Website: ulta-beauty
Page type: customer-info-address
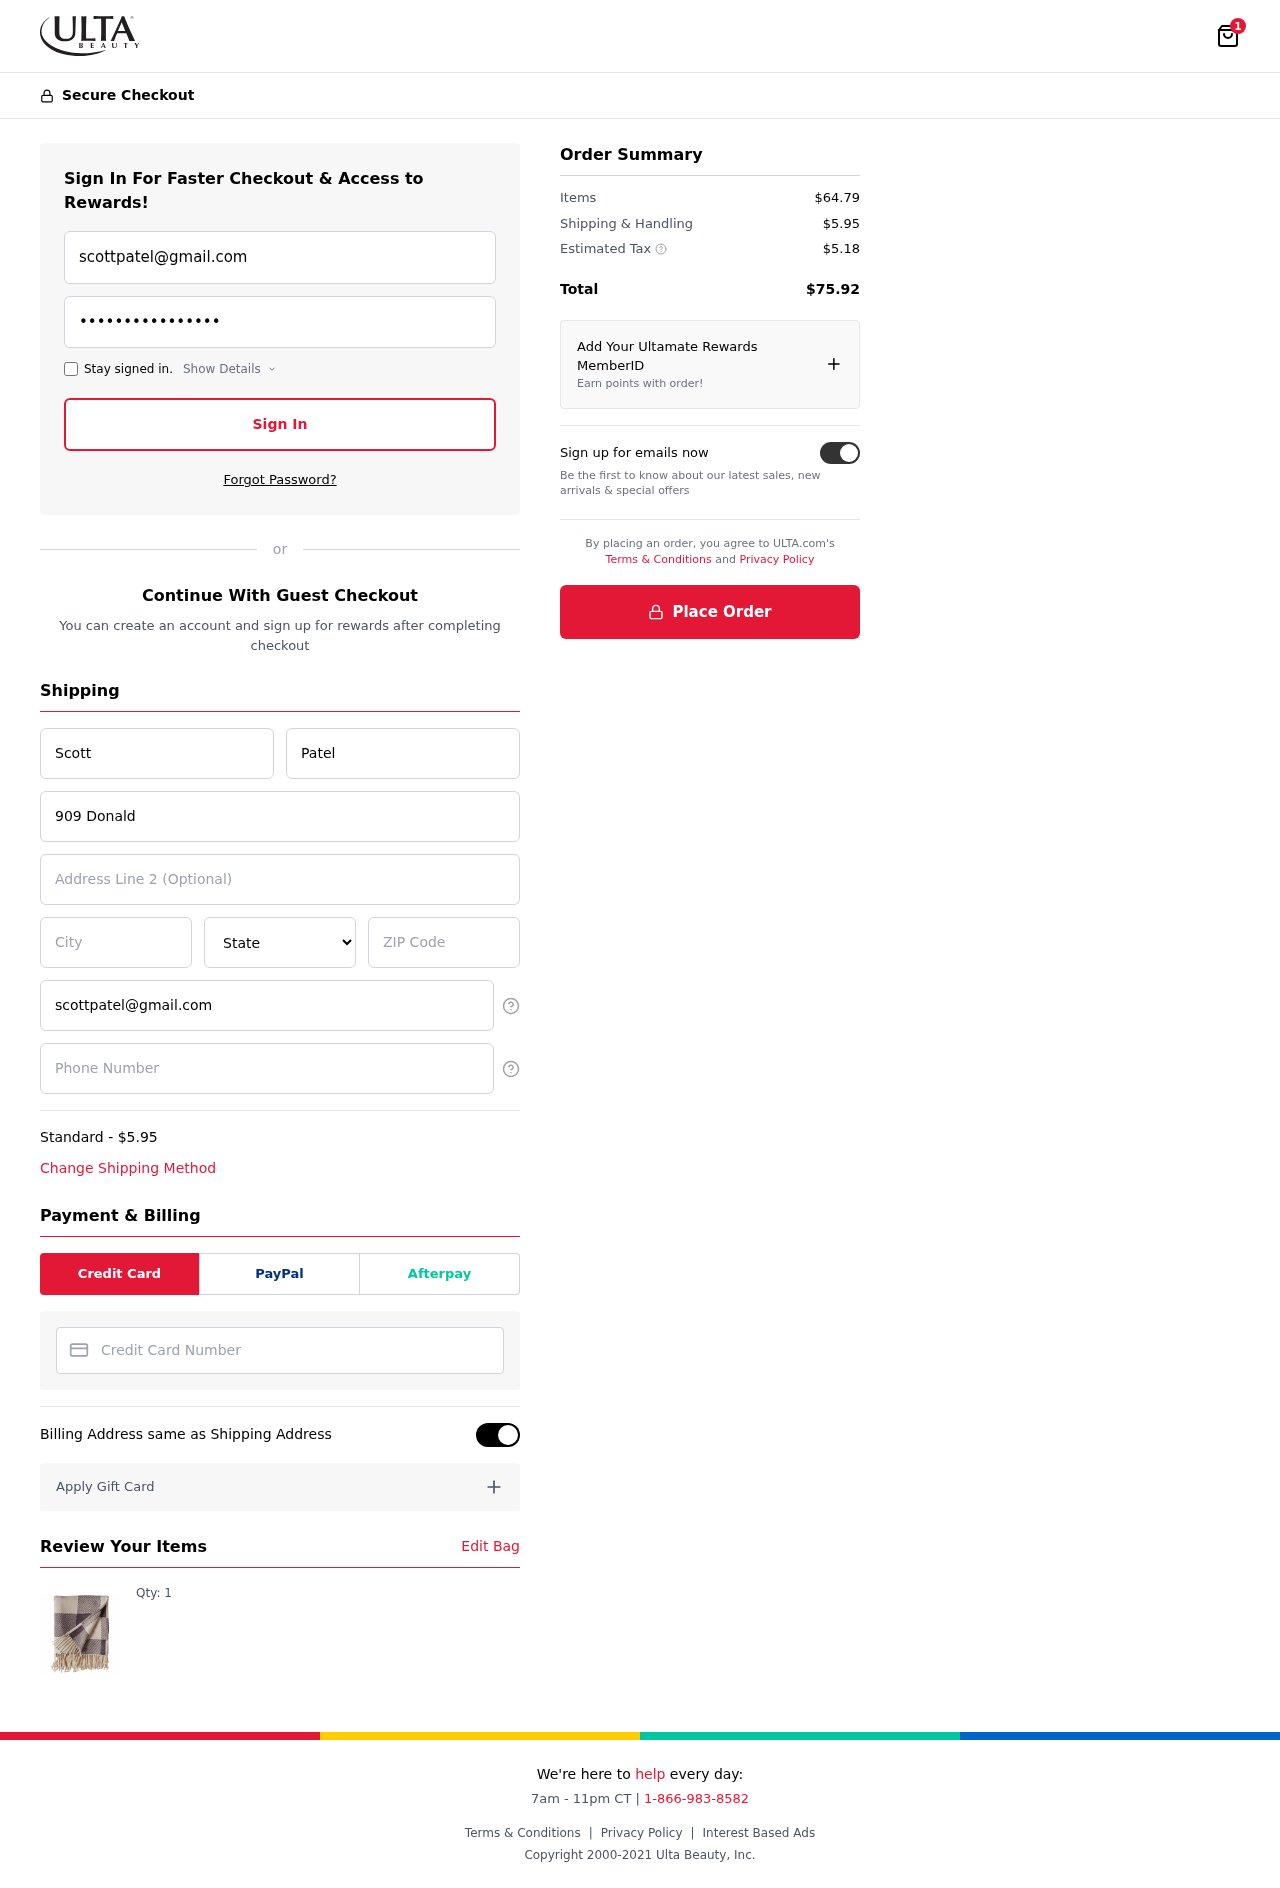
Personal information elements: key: PII_CARD_NUMBER
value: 2384 3877 0949 4101
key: PII_CITY
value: North Hector
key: PII_EMAIL
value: scottpatel@gmail.com
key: PII_FIRSTNAME
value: Scott
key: PII_LASTNAME
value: Patel
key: PII_PHONE
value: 5476016350
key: PII_POSTCODE
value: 61506
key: PII_STATE
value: Washington
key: PII_STREET
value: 909 Donald Circle
Product elements: key: PRODUCT1_QUANTITY
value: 1
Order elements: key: ORDER_NUM_ITEMS
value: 1
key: ORDER_SHIPPING_COST
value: $5.95
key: ORDER_ITEMS_TOTAL
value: $64.79
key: ORDER_SHIPPING_COST2
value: $5.95
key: ORDER_TAX
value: $5.18
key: ORDER_TOTAL
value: $75.92